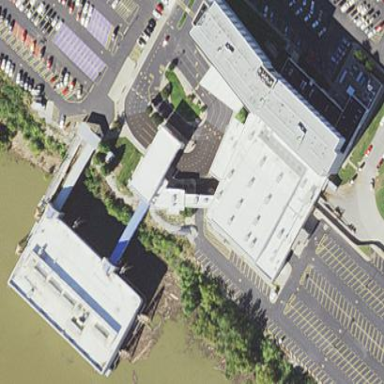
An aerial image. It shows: Casino building.